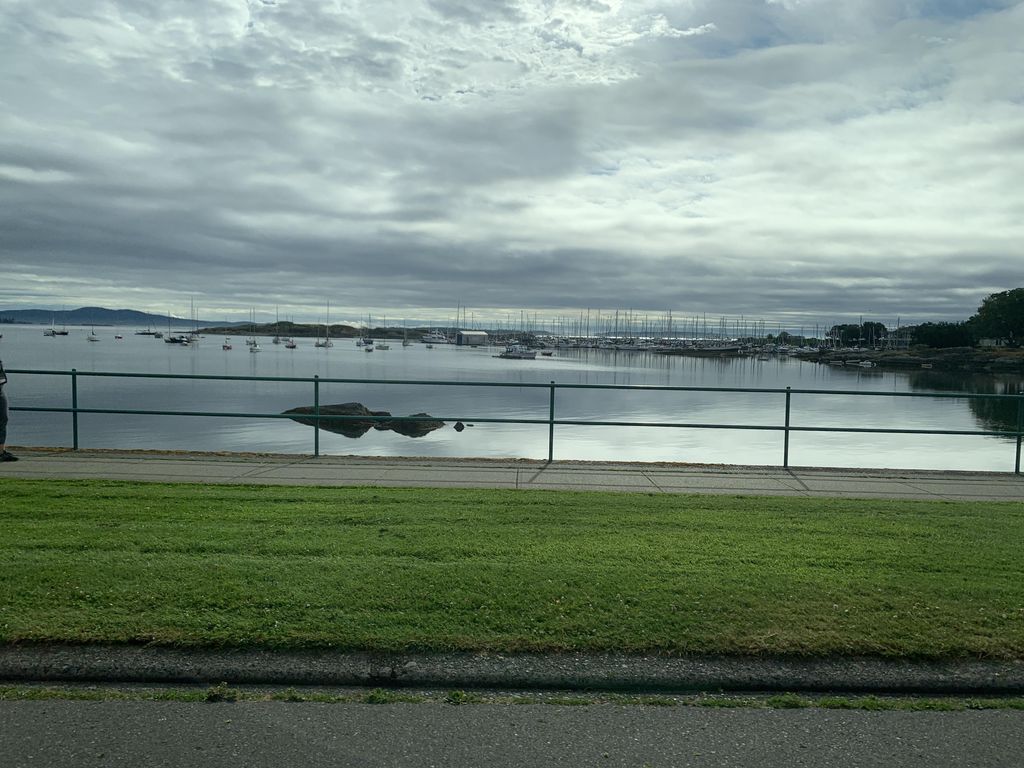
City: victoria